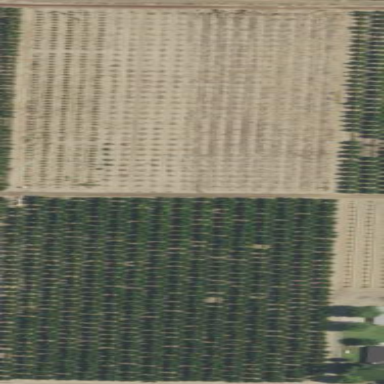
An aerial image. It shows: Orchard planted with peach trees.